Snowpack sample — Loveland Pass, Silver Plume, Colorado, USA (12/14/25, 10:50 AM MST)
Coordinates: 39.664, -105.882
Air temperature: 36 °F
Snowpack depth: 67 cm
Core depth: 10 cm
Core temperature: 50 °F
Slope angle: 6°, slope face: 326°
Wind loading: low
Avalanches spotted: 0
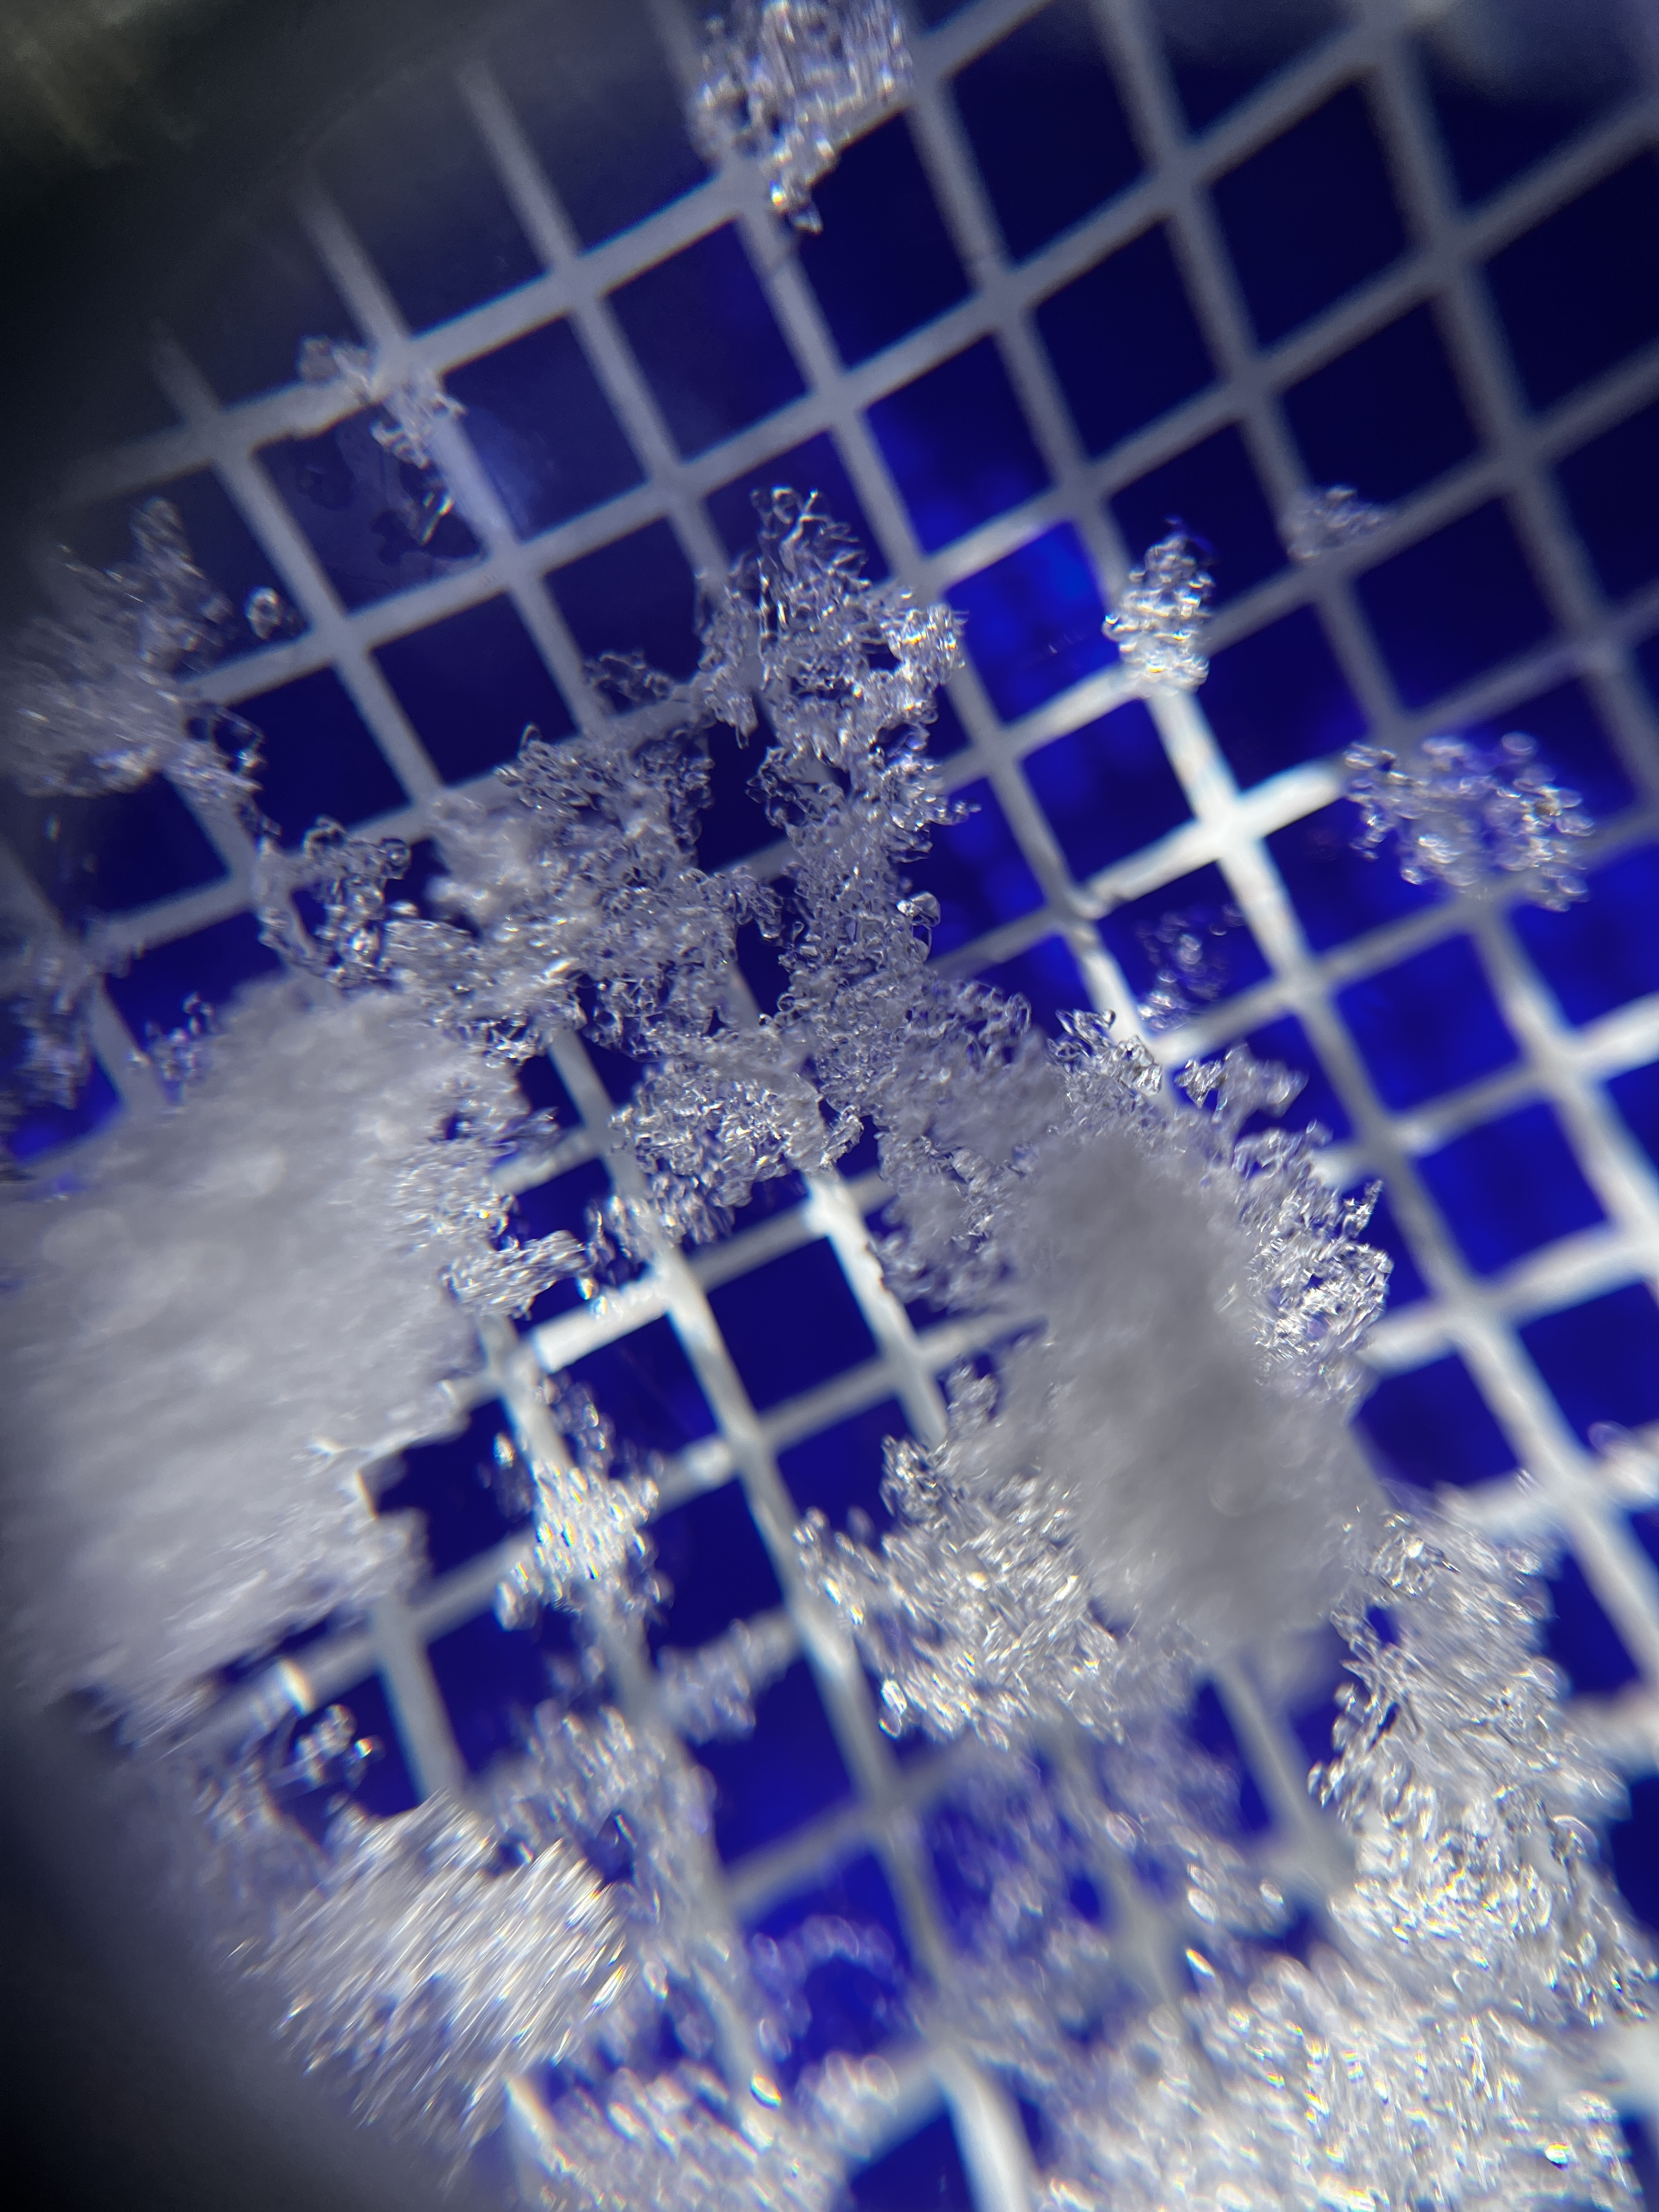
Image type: magnified_profile
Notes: No avalanches spotted, very late start to the season with minimal snowpack